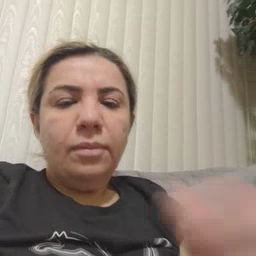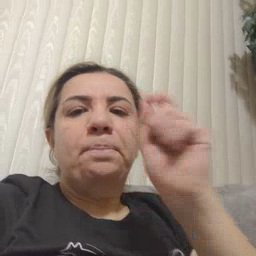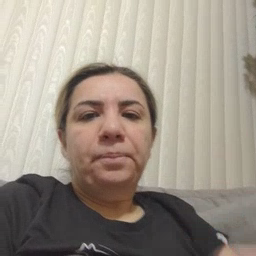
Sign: pencil